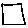
Label: square